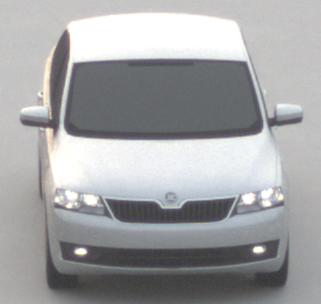
Make: Skoda
Model: Rapid
Detailed model: Rapid 1.2 Active Limousine
Model produced from: 2012/10
Model produced until: 2015/04
Doors: 5
Color: white
Road condition: dry road
Daytime: sunrise or sunset
Contrast: low contrast